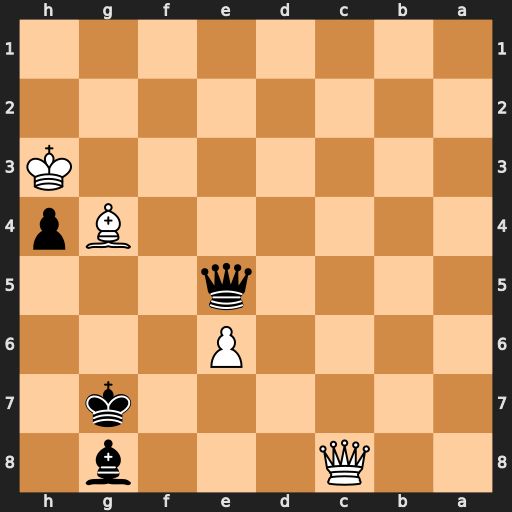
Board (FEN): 2Q3b1/6k1/4P3/4q3/6Bp/7K/8/8
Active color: b
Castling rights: -
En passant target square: -
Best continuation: Qg3#